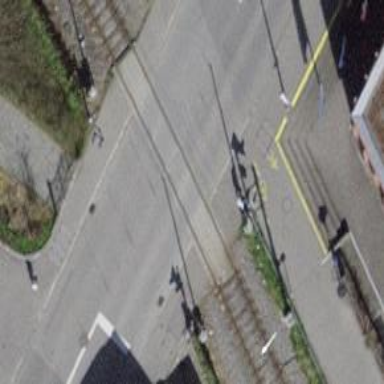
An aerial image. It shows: Level crossing along the railway.